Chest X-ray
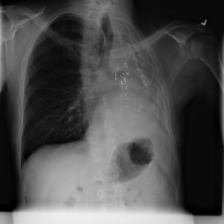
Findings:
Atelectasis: negative
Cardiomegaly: negative
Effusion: negative
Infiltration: negative
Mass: negative
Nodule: negative
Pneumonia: negative
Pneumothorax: negative
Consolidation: negative
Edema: negative
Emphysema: negative
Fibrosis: negative
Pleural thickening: negative
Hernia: negative